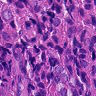
Metastatic tissue present: yes